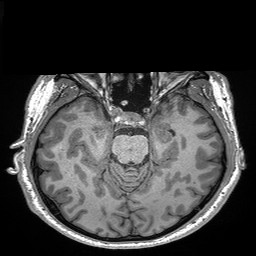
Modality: T1w
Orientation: coronal
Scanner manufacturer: siemens
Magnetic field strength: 3 T
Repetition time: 2.3 s
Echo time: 0.00298 s